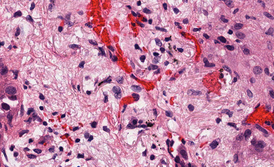
Tumor epithelial tissue: yes
Tumor-associated stroma tissue: yes
Normal tissue: no